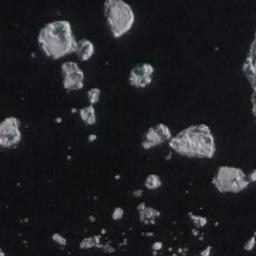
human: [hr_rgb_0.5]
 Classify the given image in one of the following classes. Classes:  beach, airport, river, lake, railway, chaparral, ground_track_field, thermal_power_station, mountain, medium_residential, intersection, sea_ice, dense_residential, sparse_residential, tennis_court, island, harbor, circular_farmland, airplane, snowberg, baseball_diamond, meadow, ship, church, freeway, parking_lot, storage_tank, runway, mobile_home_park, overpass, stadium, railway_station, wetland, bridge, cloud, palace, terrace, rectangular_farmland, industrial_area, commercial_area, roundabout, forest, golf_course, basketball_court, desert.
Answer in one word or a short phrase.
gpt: sea_ice